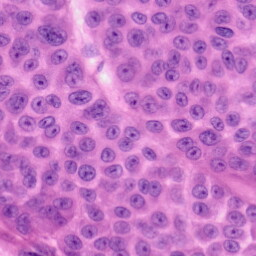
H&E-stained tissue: Skin